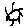
Label: sun